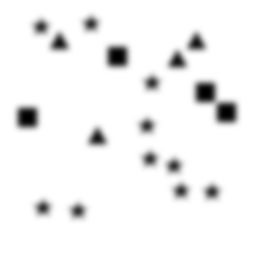
Squares: 4
Triangles: 4
Stars: 10
Total shapes: 18